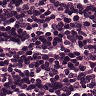
Metastatic tissue present: no